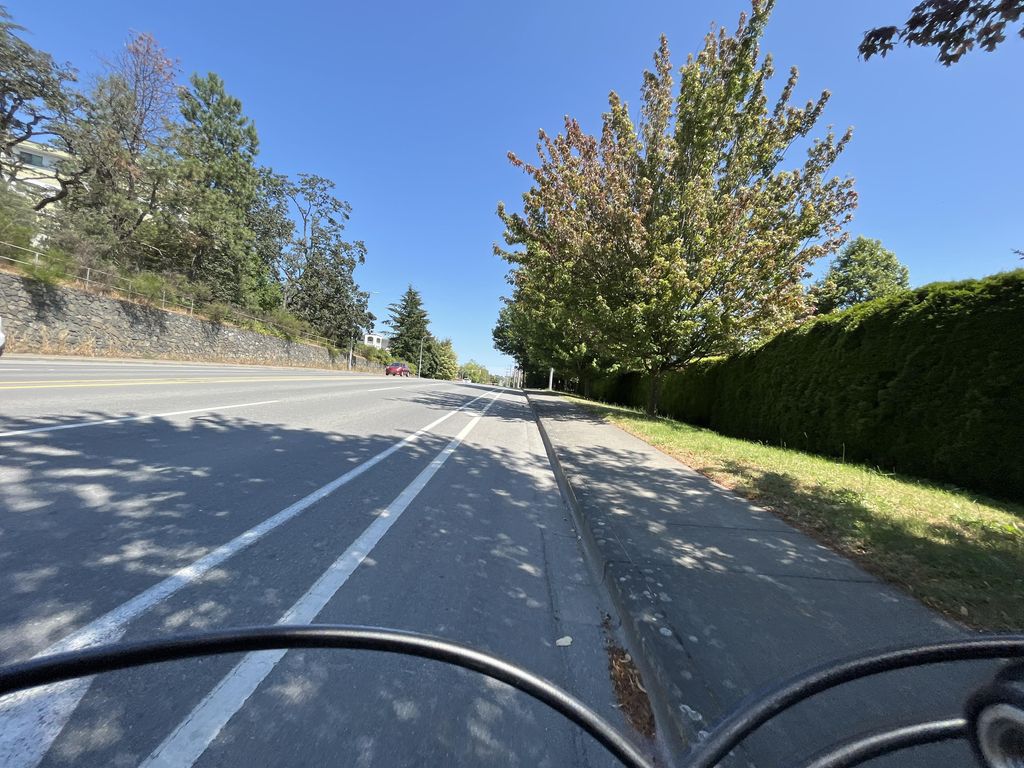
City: victoria